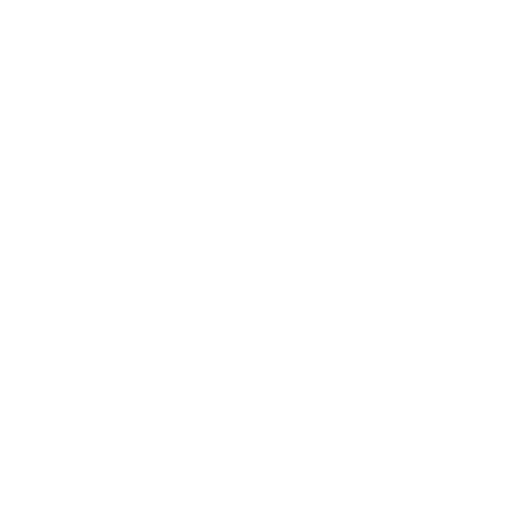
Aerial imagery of mountain in Alaska named Chenango Mountain containing only unknown